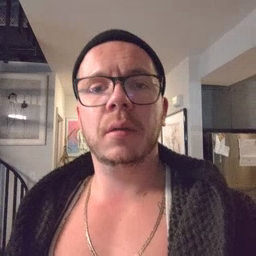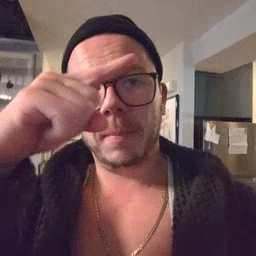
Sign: black